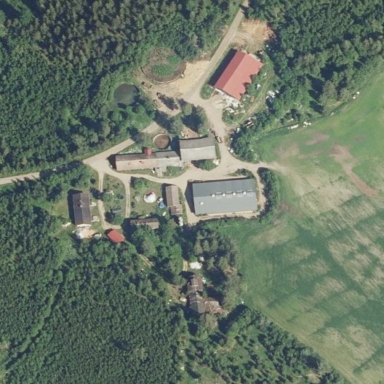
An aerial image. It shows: Farmyard area.